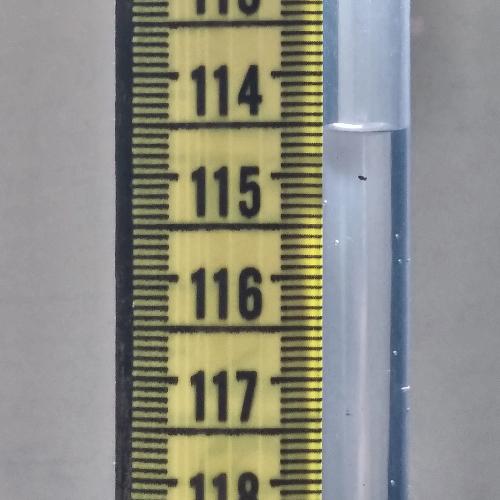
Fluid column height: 114.5 cm